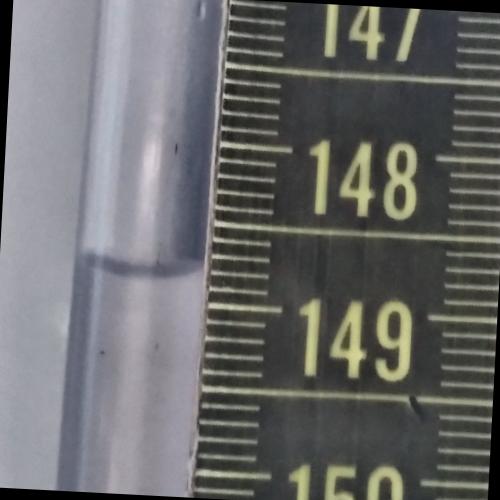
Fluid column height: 148.8 cm